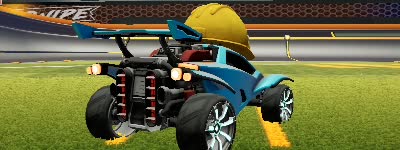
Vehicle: octane